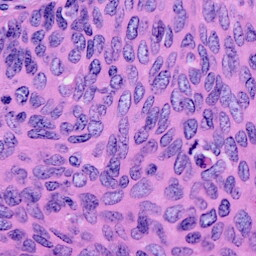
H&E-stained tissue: Cervix